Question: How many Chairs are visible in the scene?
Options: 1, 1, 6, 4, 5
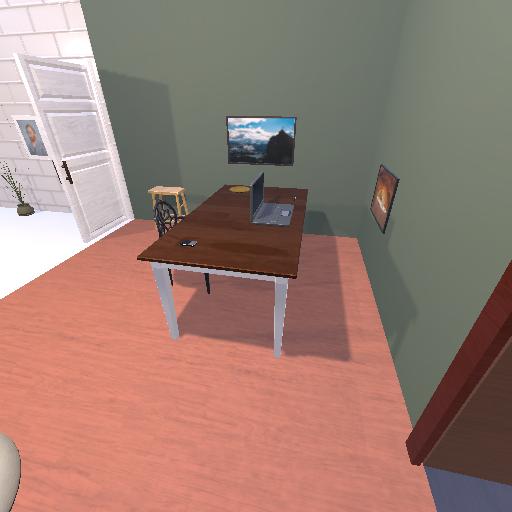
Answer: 1